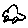
Label: car